Question: i have this code
'''
private ListView event_list;
event_list = (ListView) open_event_list.findViewById(R.id.events_list);
loadList(cw.getDate());
'''
"cw" is a CalendarView which is clicked, depending on what date u clicked a dialog box will appear containing the ListView... just see picture below
Inside loadList() method is
'''
Cursor c = dbHelper.retrieveAllEventsWhere(TABLE_NAME, cwdate);
sched_list = new ArrayList<Schedule>();
Schedule s;
c.moveToFirst();
while(!c.isAfterLast())
{
s = new Schedule();
s.setId(c.getInt(c.getColumnIndex("_id")));
s.setTitle(c.getString(c.getColumnIndex("title")));
s.setDescription(c.getString(c.getColumnIndex("desc")));
s.setTime(c.getLong(c.getColumnIndex("time")));
s.setType(c.getString(c.getColumnIndex("type")));
if(c.getInt(c.getColumnIndex("alarm")) == 1)
s.setAlarm(true);
else
s.setAlarm(false);
Log.d("dbcheck", s.toString());
sched_list.add(s);
c.moveToNext();
}
dbHelper.close();
Log.d("dbcheck", "==============================");
for(Schedule sc: sched_list)
{
Log.d("dbcheck", sc.toString());
}
ScheduleAdapter schedListAdapter = new ScheduleAdapter(this, R.layout.schedule_list_item, sched_list);
event_list.setAdapter(schedListAdapter);
event_list.setOnItemClickListener(new OnItemClickListener() {
public void onItemClick(AdapterView<?> arg0, View v, int arg2,
long arg3) {
TextView sched_id = (TextView) v.findViewById(R.id.sched_id);
Toast toast = Toast.makeText(ScheduleActivity.this, sched_id.getText().toString(), Toast.LENGTH_SHORT);
toast.show();
}
});
'''
So my problem is when i click an item on the ListView which is inside a Dialog box, it does nothing, i can't click or it isn't clickable nothing happens as the picture states

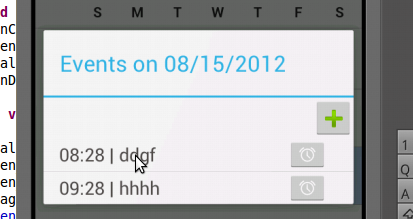
Answer: Try making items of the view not clickable and not focusable.
'''
android:clickable="false"
android:focusable="false"
'''
If any child view of can gain focus, then may not work properly.